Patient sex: F
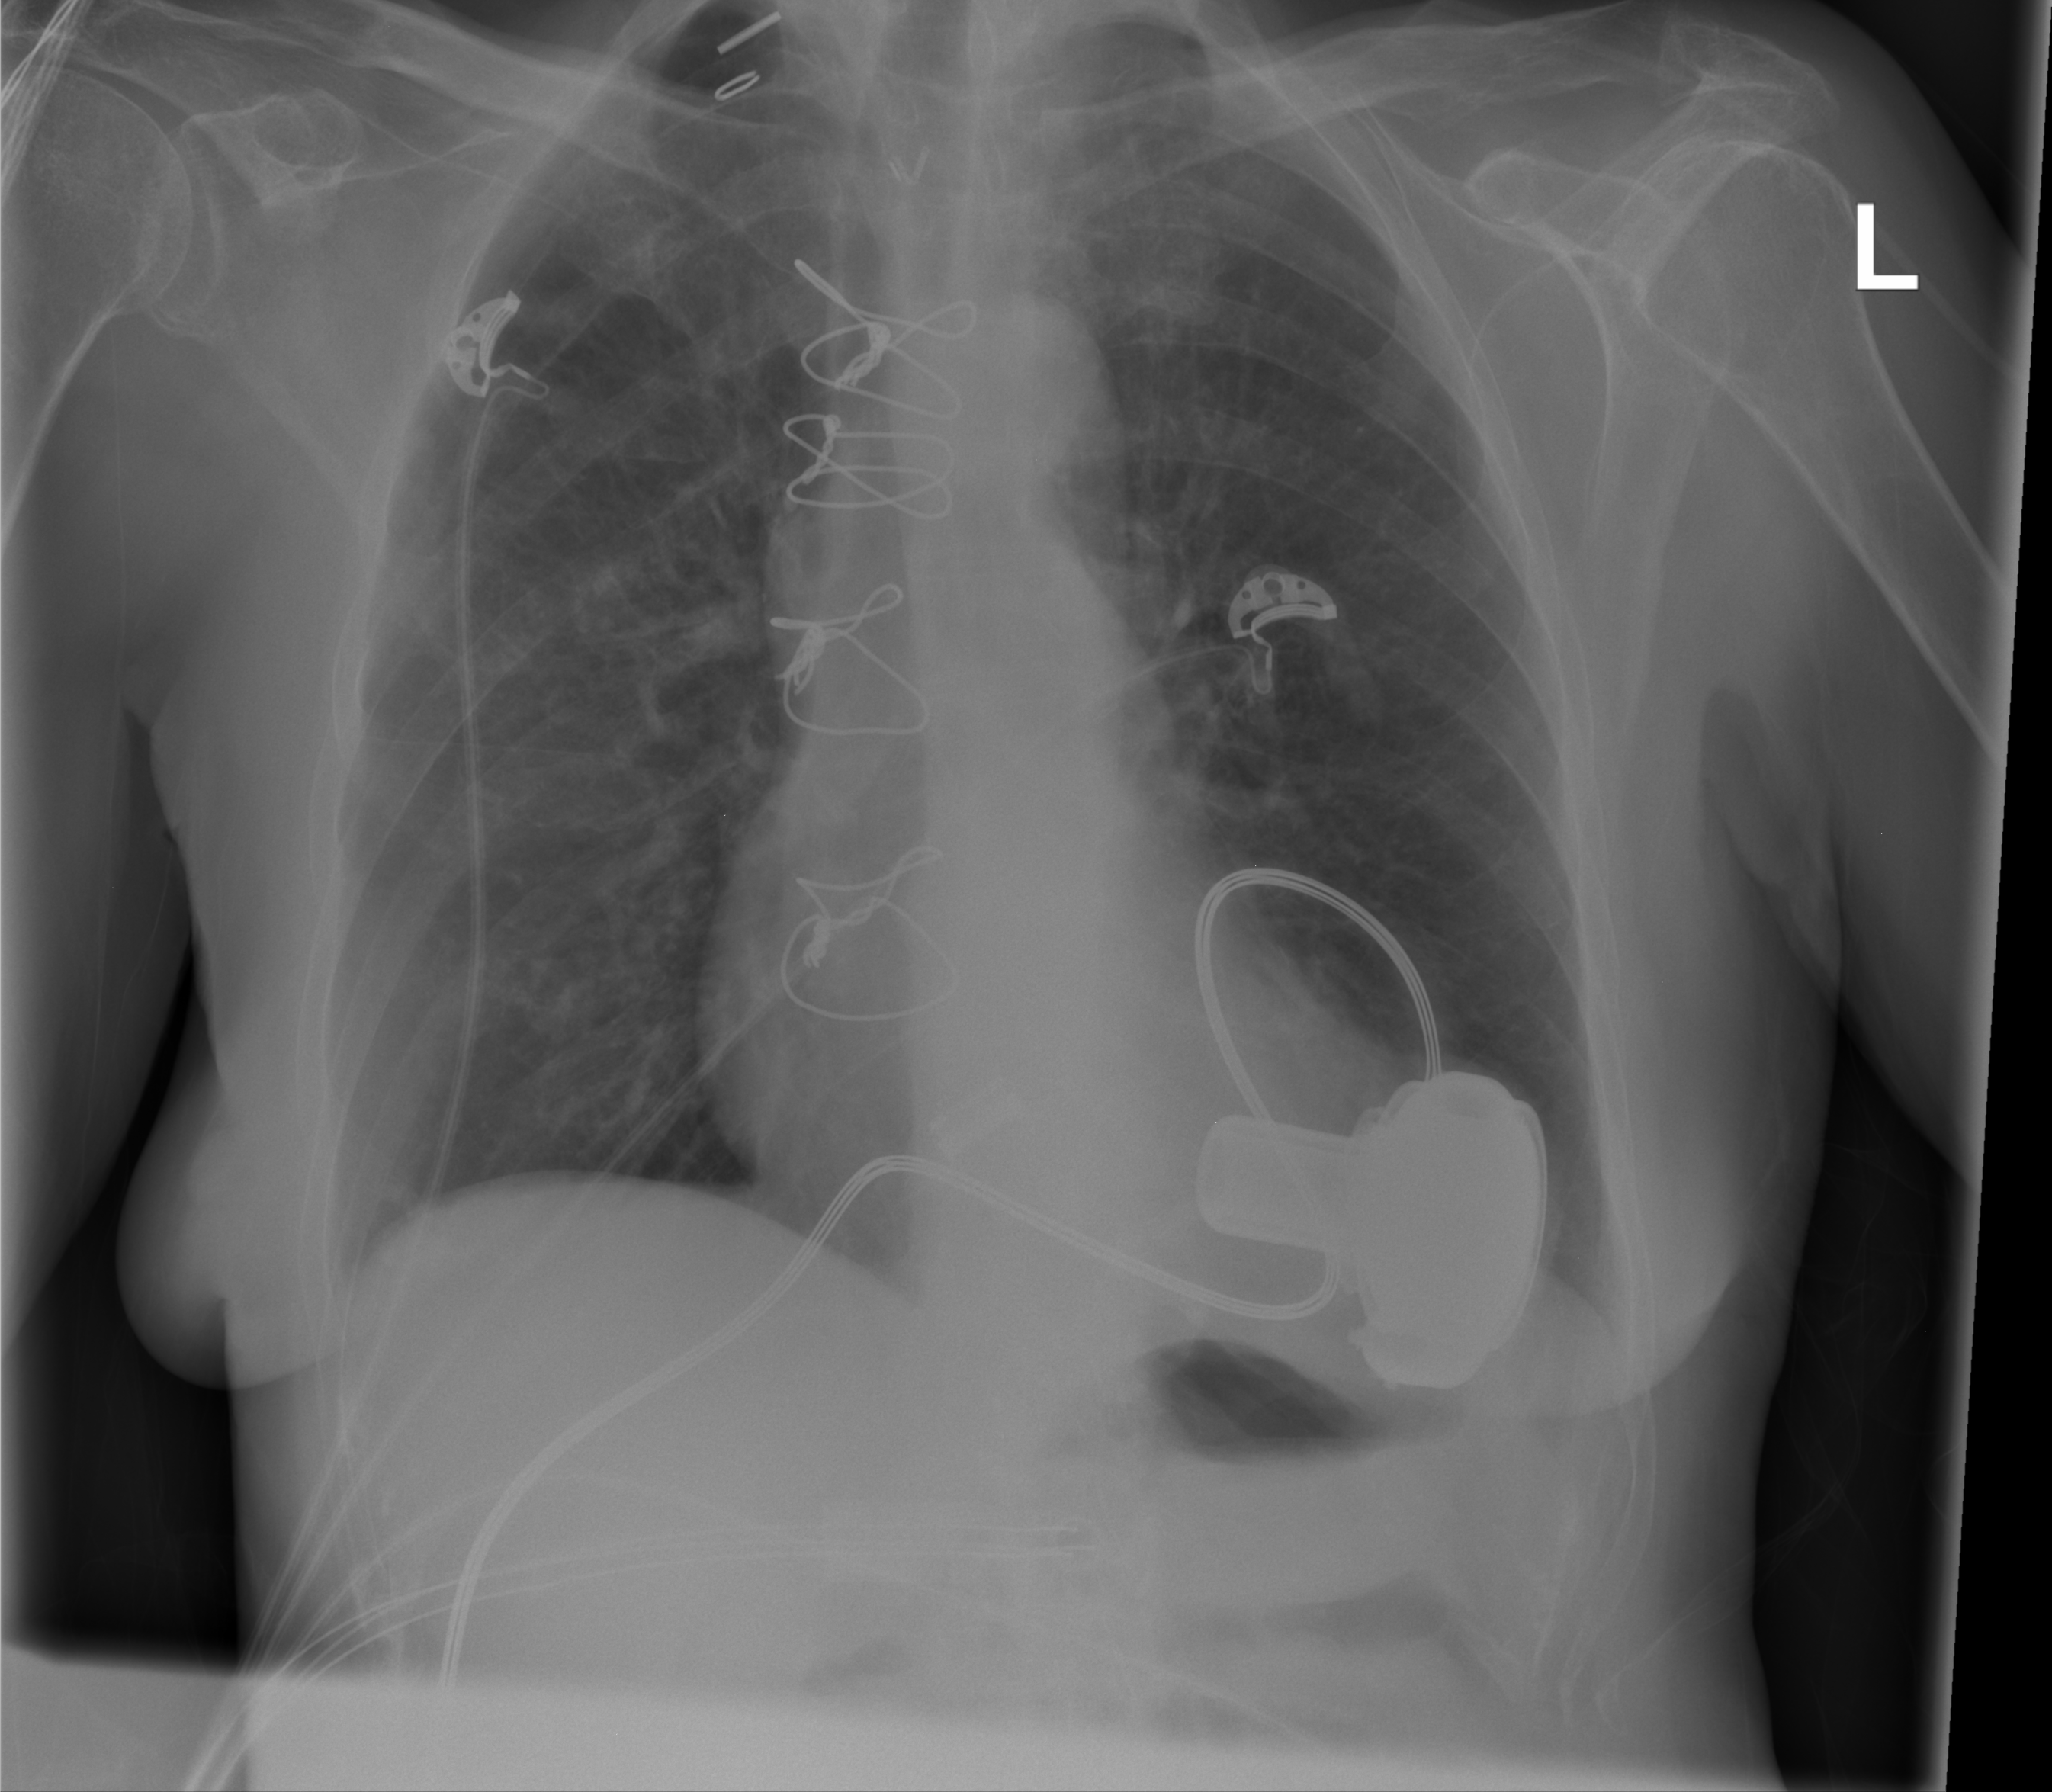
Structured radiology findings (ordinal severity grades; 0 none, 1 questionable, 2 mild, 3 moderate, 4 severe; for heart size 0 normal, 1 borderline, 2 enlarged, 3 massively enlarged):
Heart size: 0
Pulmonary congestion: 0
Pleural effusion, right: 0
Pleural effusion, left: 0
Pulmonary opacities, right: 2
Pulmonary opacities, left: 0
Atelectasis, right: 0
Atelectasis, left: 0